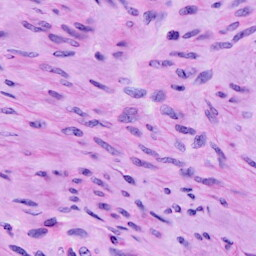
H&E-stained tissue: Cervix